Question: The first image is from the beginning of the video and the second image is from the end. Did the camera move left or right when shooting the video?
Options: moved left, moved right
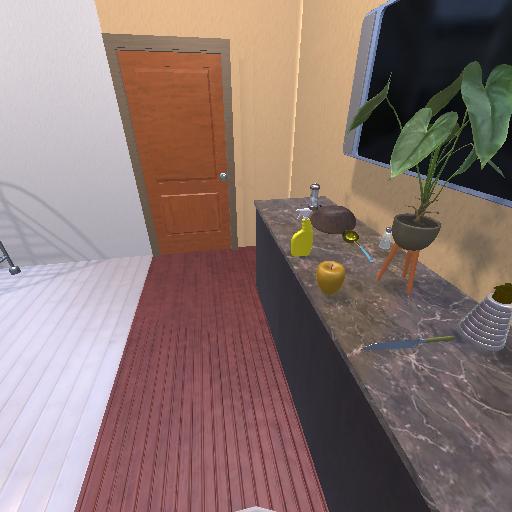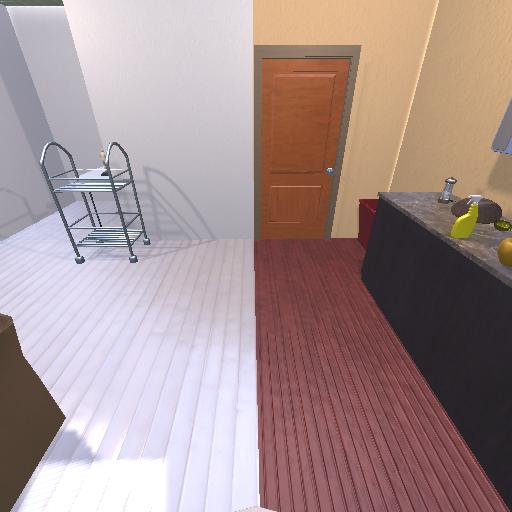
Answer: moved left